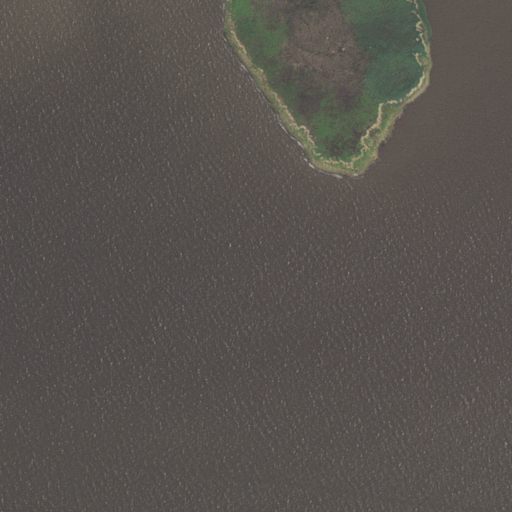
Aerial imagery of cape in North Carolina named Halfway Point containing open water and herbaceous wetlands